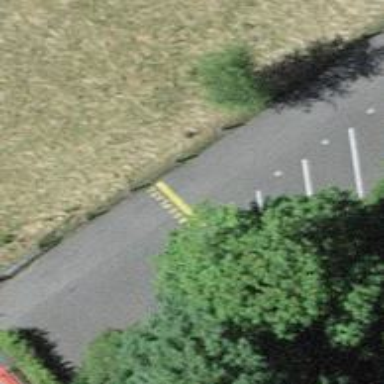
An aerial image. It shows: Bollard barrier.